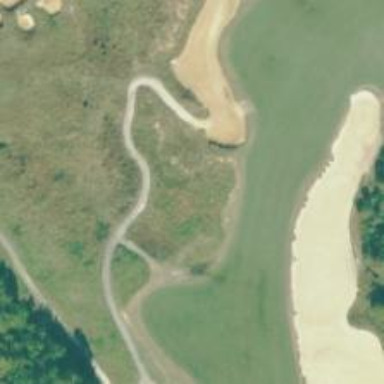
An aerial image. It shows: Footway that resembles golf path.